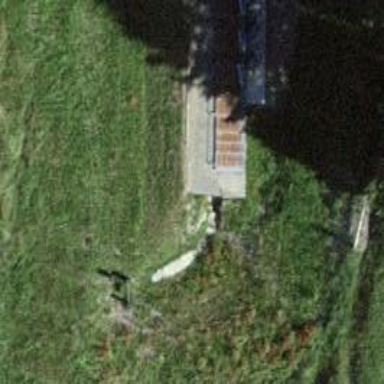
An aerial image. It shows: Retaining wall.